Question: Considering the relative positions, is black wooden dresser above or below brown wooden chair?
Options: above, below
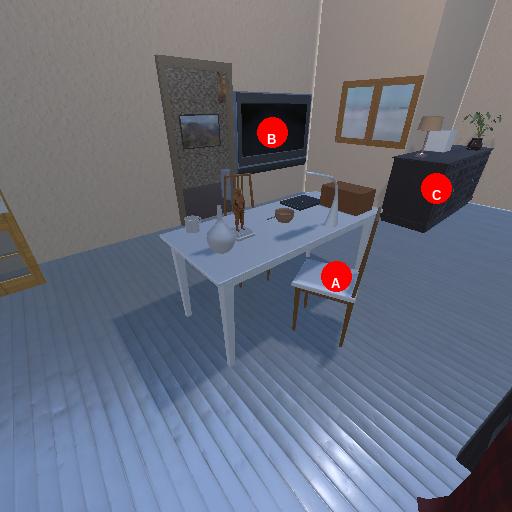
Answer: above